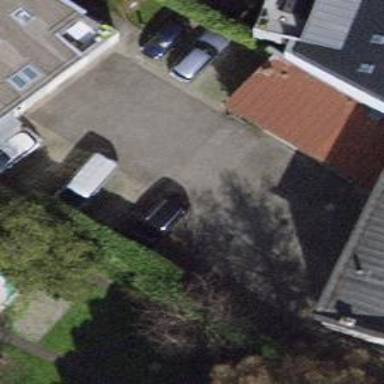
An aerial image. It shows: Street-side parking area.